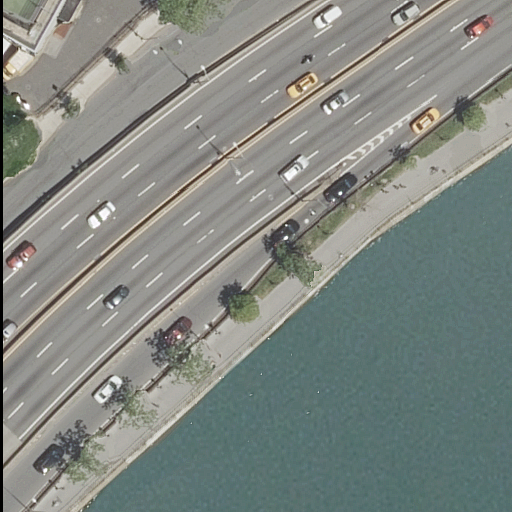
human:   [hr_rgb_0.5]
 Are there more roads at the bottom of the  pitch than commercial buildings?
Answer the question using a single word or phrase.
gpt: yes

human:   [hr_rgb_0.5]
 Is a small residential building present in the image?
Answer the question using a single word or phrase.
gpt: no

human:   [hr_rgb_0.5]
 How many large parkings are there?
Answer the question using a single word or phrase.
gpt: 0

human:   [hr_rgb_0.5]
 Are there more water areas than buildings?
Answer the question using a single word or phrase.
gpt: no

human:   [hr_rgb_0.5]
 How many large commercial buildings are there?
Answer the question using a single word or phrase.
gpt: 0

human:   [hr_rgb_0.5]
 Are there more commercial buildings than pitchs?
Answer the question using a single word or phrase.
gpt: no

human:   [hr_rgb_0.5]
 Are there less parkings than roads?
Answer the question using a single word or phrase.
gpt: yes

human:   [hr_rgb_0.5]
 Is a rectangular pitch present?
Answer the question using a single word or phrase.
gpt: yes

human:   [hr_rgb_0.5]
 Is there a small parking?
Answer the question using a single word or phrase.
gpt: no

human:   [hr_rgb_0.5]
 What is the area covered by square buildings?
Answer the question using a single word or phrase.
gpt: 0m2

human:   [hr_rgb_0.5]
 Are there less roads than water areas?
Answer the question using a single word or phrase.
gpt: no

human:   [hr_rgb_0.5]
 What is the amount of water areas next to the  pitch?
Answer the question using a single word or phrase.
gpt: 1

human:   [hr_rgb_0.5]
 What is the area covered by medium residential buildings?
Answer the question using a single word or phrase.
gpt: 105m2

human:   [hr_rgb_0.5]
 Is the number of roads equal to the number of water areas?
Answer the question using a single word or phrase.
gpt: no

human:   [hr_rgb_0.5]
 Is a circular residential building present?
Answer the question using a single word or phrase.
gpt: no

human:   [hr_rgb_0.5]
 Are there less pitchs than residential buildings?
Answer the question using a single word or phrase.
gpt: no

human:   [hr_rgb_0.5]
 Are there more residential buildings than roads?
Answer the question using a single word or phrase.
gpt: no

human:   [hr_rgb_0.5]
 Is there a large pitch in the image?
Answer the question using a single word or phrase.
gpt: no

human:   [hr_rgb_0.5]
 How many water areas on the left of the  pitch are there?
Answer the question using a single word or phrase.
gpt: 0

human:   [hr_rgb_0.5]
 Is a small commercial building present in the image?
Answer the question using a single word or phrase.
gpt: no

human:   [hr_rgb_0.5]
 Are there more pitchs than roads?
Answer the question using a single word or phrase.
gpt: no

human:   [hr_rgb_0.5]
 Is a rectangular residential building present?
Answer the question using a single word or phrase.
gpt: yes

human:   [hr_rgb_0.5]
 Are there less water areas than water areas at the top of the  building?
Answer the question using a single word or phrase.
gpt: no

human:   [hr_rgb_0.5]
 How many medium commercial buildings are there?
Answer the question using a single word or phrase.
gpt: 0

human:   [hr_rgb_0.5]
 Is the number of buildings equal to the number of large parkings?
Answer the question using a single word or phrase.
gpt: no

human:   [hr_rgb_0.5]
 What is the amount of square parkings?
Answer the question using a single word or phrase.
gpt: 0

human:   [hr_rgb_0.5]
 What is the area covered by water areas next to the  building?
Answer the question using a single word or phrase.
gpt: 3139m2

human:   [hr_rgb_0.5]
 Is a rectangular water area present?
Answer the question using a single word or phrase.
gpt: yes

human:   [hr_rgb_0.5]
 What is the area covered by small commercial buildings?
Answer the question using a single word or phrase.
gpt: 0m2

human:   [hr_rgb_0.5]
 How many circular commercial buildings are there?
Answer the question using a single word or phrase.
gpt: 0

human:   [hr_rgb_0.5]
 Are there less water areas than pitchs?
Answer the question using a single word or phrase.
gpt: no

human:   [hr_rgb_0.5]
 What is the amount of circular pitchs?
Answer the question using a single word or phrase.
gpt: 0

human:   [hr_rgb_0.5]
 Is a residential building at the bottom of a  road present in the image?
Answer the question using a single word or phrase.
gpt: no

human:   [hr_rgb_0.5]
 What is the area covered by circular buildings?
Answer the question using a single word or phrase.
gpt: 0m2

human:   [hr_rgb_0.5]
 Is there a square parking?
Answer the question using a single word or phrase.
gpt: no

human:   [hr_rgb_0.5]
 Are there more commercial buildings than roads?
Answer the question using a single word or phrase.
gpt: no